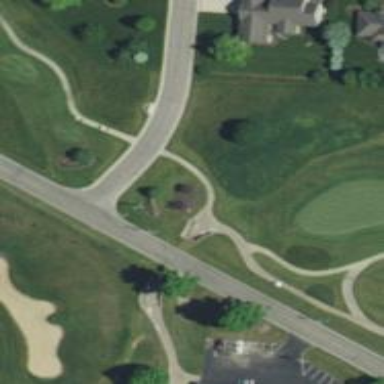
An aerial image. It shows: Path for both roads and golfers.